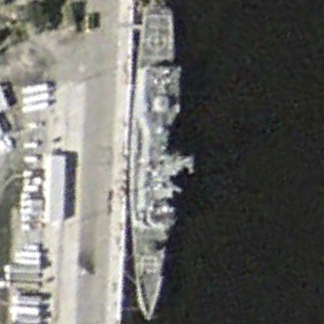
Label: cruiser